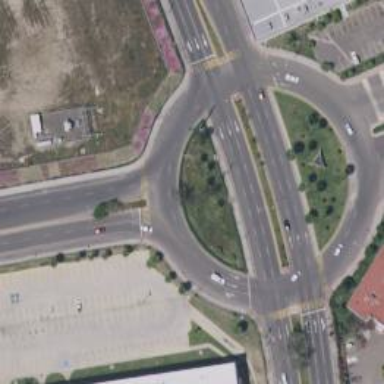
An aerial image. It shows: Primary highway with asphalt surface featuring circular junction.